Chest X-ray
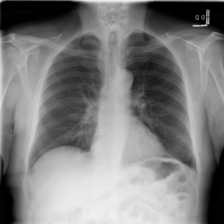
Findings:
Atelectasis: negative
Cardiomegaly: negative
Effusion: negative
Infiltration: negative
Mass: negative
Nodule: negative
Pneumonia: negative
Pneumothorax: negative
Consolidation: negative
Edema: negative
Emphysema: negative
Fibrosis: negative
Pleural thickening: negative
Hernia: negative